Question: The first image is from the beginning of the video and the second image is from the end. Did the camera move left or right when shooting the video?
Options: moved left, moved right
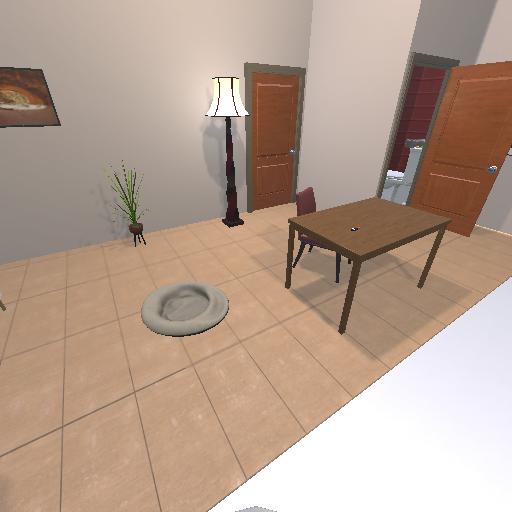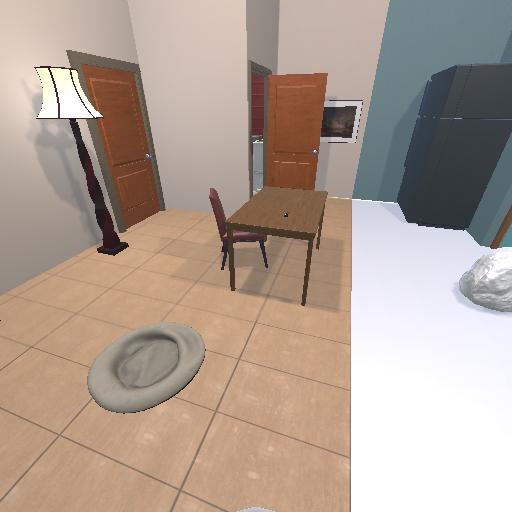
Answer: moved left